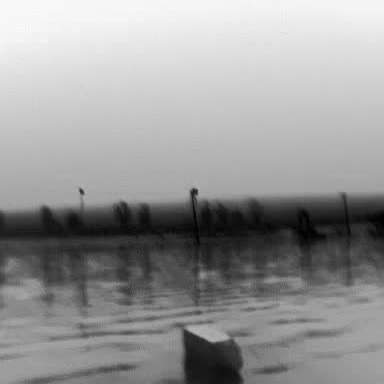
There is a fishing_boat in the infrared image.